Aerial crown-view tile of a tropical tree (Barro Colorado Island, Panama), acquired 20240918:
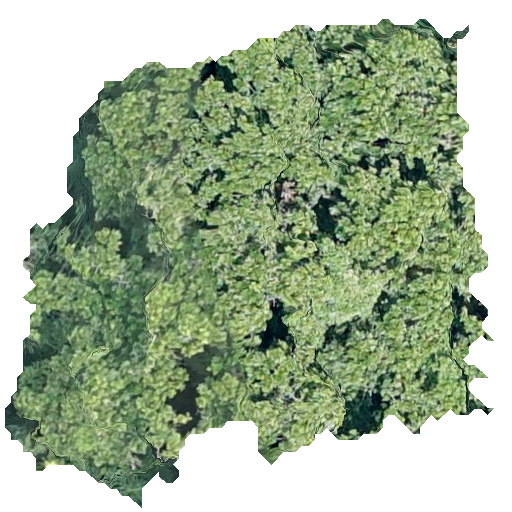
Species: Anacardium excelsum
GBIF accepted scientific name: Anacardium excelsum
Crown area: 262.393 m²